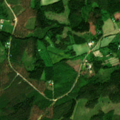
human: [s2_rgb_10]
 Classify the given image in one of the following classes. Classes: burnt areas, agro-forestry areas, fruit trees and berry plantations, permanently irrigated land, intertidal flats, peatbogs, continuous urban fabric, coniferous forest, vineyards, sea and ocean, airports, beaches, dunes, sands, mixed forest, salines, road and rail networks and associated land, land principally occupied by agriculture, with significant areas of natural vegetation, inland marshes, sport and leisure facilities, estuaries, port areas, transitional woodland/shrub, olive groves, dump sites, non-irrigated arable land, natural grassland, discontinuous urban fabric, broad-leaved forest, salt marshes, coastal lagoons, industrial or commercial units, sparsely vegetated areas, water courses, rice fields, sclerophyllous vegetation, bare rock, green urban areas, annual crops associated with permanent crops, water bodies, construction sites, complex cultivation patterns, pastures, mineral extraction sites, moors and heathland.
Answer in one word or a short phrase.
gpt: land principally occupied by agriculture, with significant areas of natural vegetation, coniferous forest, mixed forest